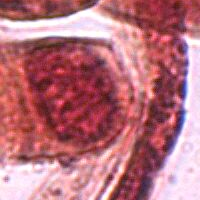
Label: prophase